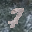
Label: 7